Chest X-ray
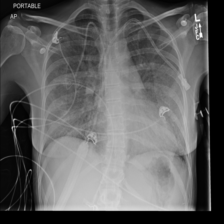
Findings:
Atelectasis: negative
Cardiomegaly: negative
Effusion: negative
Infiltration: positive
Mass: negative
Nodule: negative
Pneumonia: negative
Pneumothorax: negative
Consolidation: negative
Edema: negative
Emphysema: negative
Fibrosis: negative
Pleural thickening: negative
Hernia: negative